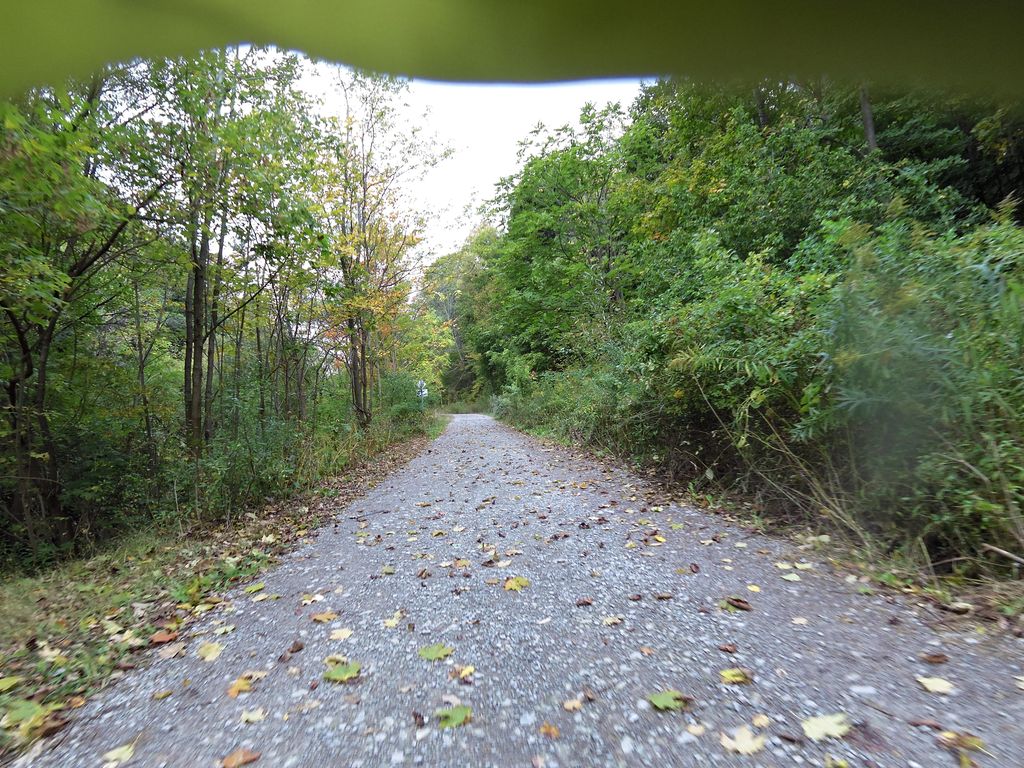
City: toronto